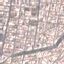
Land use / land cover: Residential